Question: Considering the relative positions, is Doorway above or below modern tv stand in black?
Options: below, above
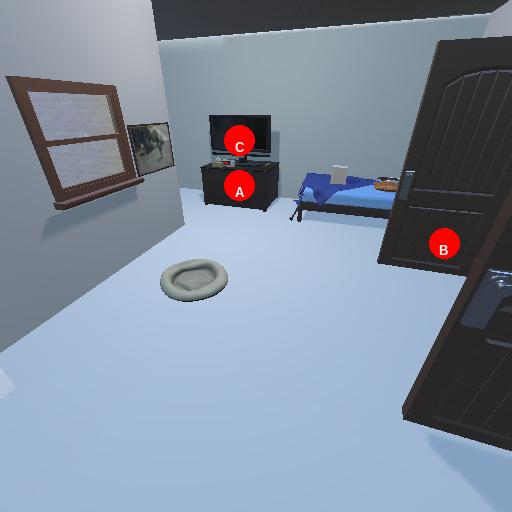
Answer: below